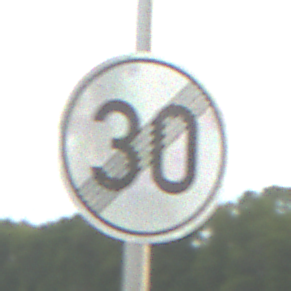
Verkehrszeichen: EndeGeschwindigkeit30
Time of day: SunriseSunset
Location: Outdoor (RoadRail)
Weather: PartlyCloudy
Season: NotSpecified
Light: Natural